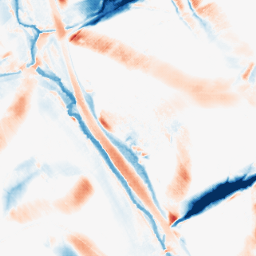
Category: morphological
Decomposition family: morphological_diamond
Decomposition parameters: operation: average
radius: 20
Upsampling method: sinc_blackman
Upsampling parameters: scale: 4
kernel_size: 8
Upsampling scale: 4